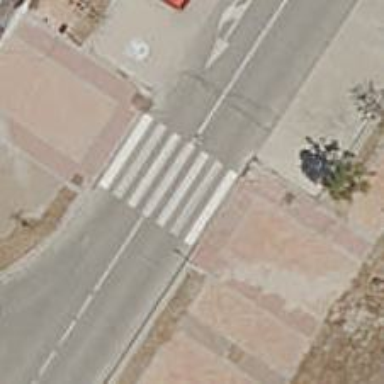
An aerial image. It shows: Uncontrolled road crossing.